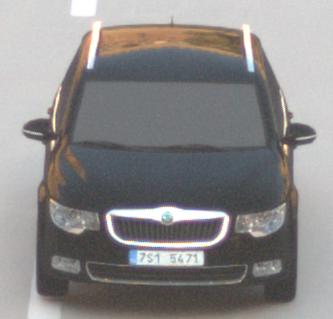
Make: Skoda
Model: Superb Combi 1.4 TSI
Detailed model: Superb (II) Combi
Model produced from: 2010/01
Model produced until: 2011/10
Doors: 5
Color: black
Road condition: dry road
Daytime: sunrise or sunset
Contrast: low contrast